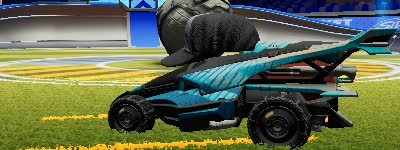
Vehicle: aftershock